Question: I am using ZapfDingBats font in itext to show a text on the Pdf. I followed the general code to display text using ZapfDingBats font as below:-
'''
import java.awt.Color;
import java.io.FileOutputStream;
import java.io.IOException;
import com.lowagie.text.*;
import com.lowagie.text.pdf.PdfWriter;
public class Chap0201 {
public static void main(String[] args) {
System.out.println("Chapter 2 example 1: Chunks and fonts");
// step 1: creation of a document-object
Document document = new Document();
try {
// step 2:
// we create a writer that listens to the document
// and directs a PDF-stream to a file
PdfWriter.getInstance(document, new FileOutputStream("C://Chap0201.pdf"));
// step 3: we open the document
document.open();
// step 4: we add content to the document
Font fonts;
fonts = FontFactory.getFont(FontFactory.ZAPFDINGBATS, 12, Font.NORMAL);
// for (int i = 0; i < fonts.length - 1; i++) {
Chunk chunk = new Chunk("This is some", fonts);
document.add(new Phrase(chunk));
// document.add(new Phrase(new Chunk(" font. ",
//fonts[i]).setTextRise((i % 2 == 0) ? -6 : 6)));
// }
document.add(new Phrase(new Chunk("This text is underlined",
FontFactory.getFont(FontFactory.HELVETICA, 12, Font.UNDERLINE))));
document.add(new Phrase(new Chunk("This font is of type ITALIC | STRIKETHRU",
FontFactory.getFont(FontFactory.HELVETICA, 12, Font.ITALIC | Font.STRIKETHRU))));
Chunk ck = new Chunk("This text has a yellow background color", FontFactory.getFont(FontFactory.HELVETICA, 12));
ck.setBackground(new Color(0xFF, 0xFF, 0x00));
document.add(new Phrase(ck));
}
catch(DocumentException de) {
System.err.println(de.getMessage());
}
catch(IOException ioe) {
System.err.println(ioe.getMessage());
}
// step 5: we close the document
document.close();
}
}
'''
I just followed the above text to show text in Pdf. But all the text printed using ZapOfDingBats font appears in the form of dark filled shapes(i.e squares,triangle etc.)

Please suggest as why this is happening. As I followed each and everything correctly.
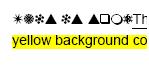
Answer: ZapfDingbats is a dingbat font.
(wikipedia, <URL>